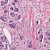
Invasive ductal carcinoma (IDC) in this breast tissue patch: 1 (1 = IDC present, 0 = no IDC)